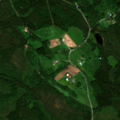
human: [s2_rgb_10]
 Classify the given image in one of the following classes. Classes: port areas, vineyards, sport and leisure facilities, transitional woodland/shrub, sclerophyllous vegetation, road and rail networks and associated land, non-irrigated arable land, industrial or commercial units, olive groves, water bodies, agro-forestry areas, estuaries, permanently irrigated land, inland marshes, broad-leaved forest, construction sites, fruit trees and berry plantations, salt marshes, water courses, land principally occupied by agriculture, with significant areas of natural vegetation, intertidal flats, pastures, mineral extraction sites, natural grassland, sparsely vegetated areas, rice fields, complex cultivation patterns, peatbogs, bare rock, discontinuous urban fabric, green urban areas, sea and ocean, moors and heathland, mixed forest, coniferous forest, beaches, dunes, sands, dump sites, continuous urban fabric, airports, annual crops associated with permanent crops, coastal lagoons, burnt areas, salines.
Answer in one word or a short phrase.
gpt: non-irrigated arable land, coniferous forest, mixed forest